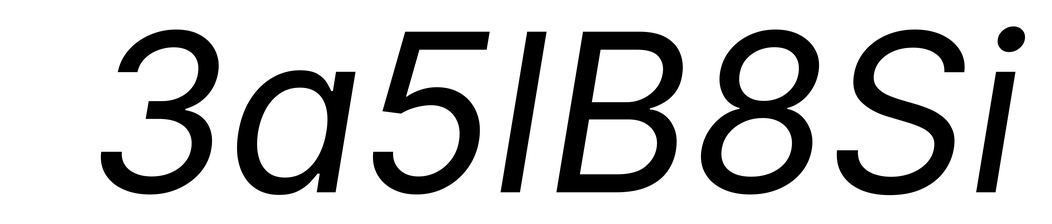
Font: Inter-Italic_Italic